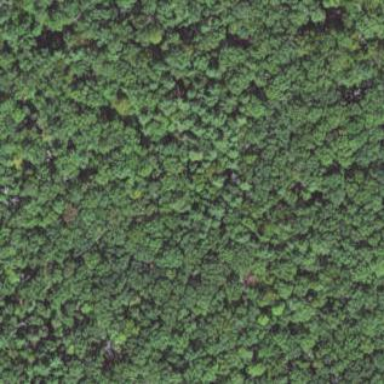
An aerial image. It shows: Mixed leaf woodland.